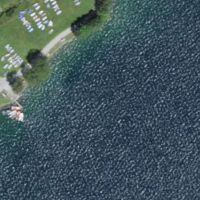
EUNIS habitat code: 14
Species observed at this site:
Corvus corone
Motacilla cinerea
Cyanistes caeruleus
Anas platyrhynchos
Anthus spinoletta
Streptopelia decaocto
Fringilla coelebs
Passer domesticus
Odezia atrata
Turdus merula
Carduelis carduelis
Spinus spinus
Phylloscopus collybita
Parus major
Phoenicurus ochruros
Picus viridis
Motacilla alba
Periparus ater